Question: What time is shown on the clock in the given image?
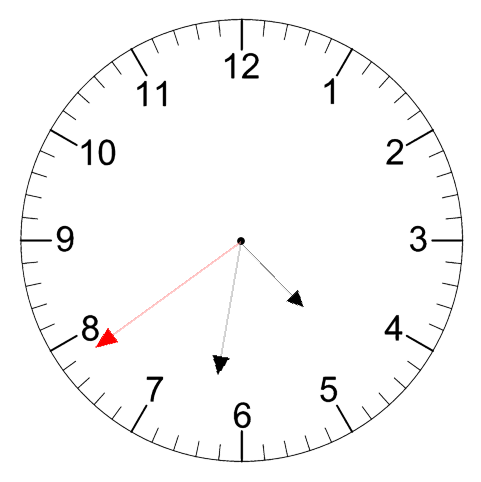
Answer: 04:31:39